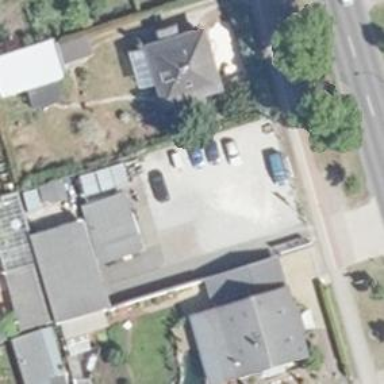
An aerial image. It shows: Car repair shop.